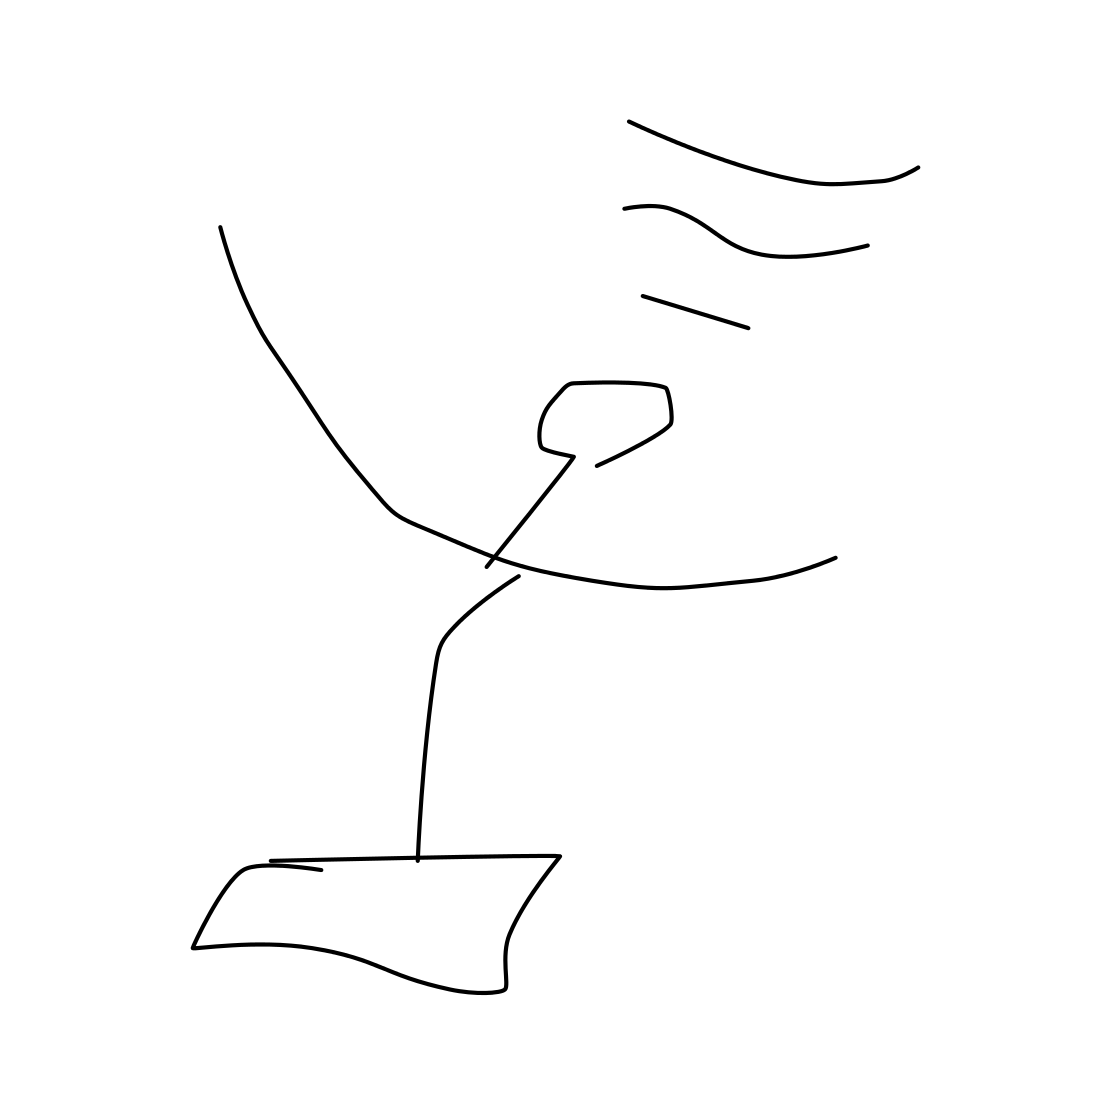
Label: satellite dish